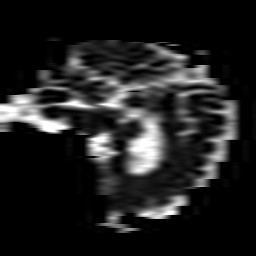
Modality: ADC
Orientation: sagittal
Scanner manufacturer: philips
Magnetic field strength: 1.5 T
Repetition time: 3.107 s
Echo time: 0.06241 s